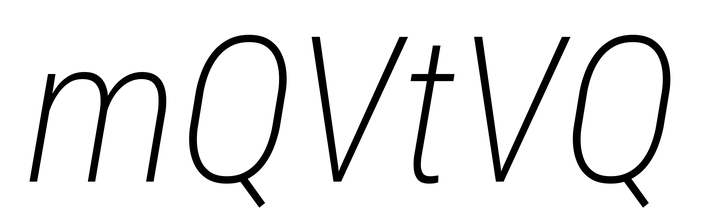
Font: Roboto-Italic_Condensed_ExtraLight_Italic